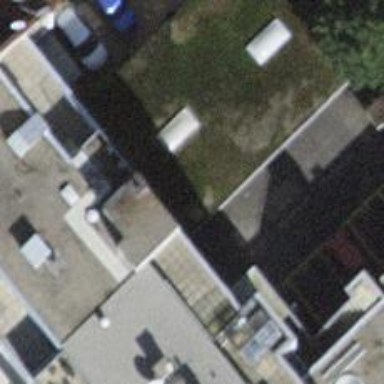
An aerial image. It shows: Car repair shop located in building.